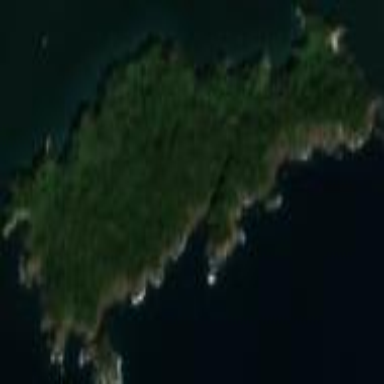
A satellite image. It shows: Island with natural coastline.